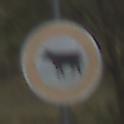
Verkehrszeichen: VerbotViehtrieb
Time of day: Midday
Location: Outdoor (Nature)
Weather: PartlyCloudy
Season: Autumn
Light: Natural